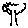
Label: tree